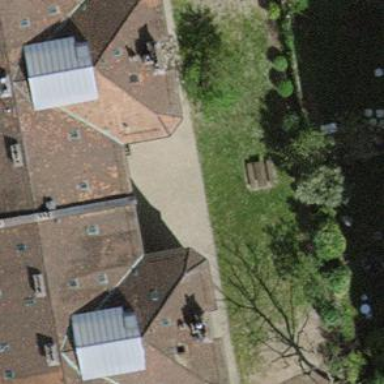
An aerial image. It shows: Garden surrounded by fence.